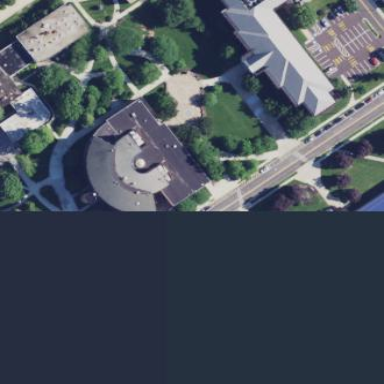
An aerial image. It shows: Library building.